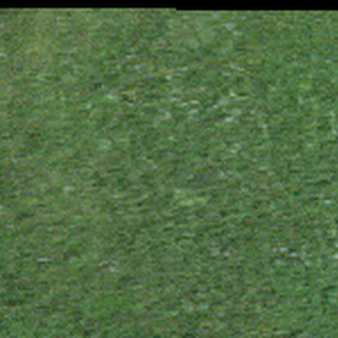
Label: other